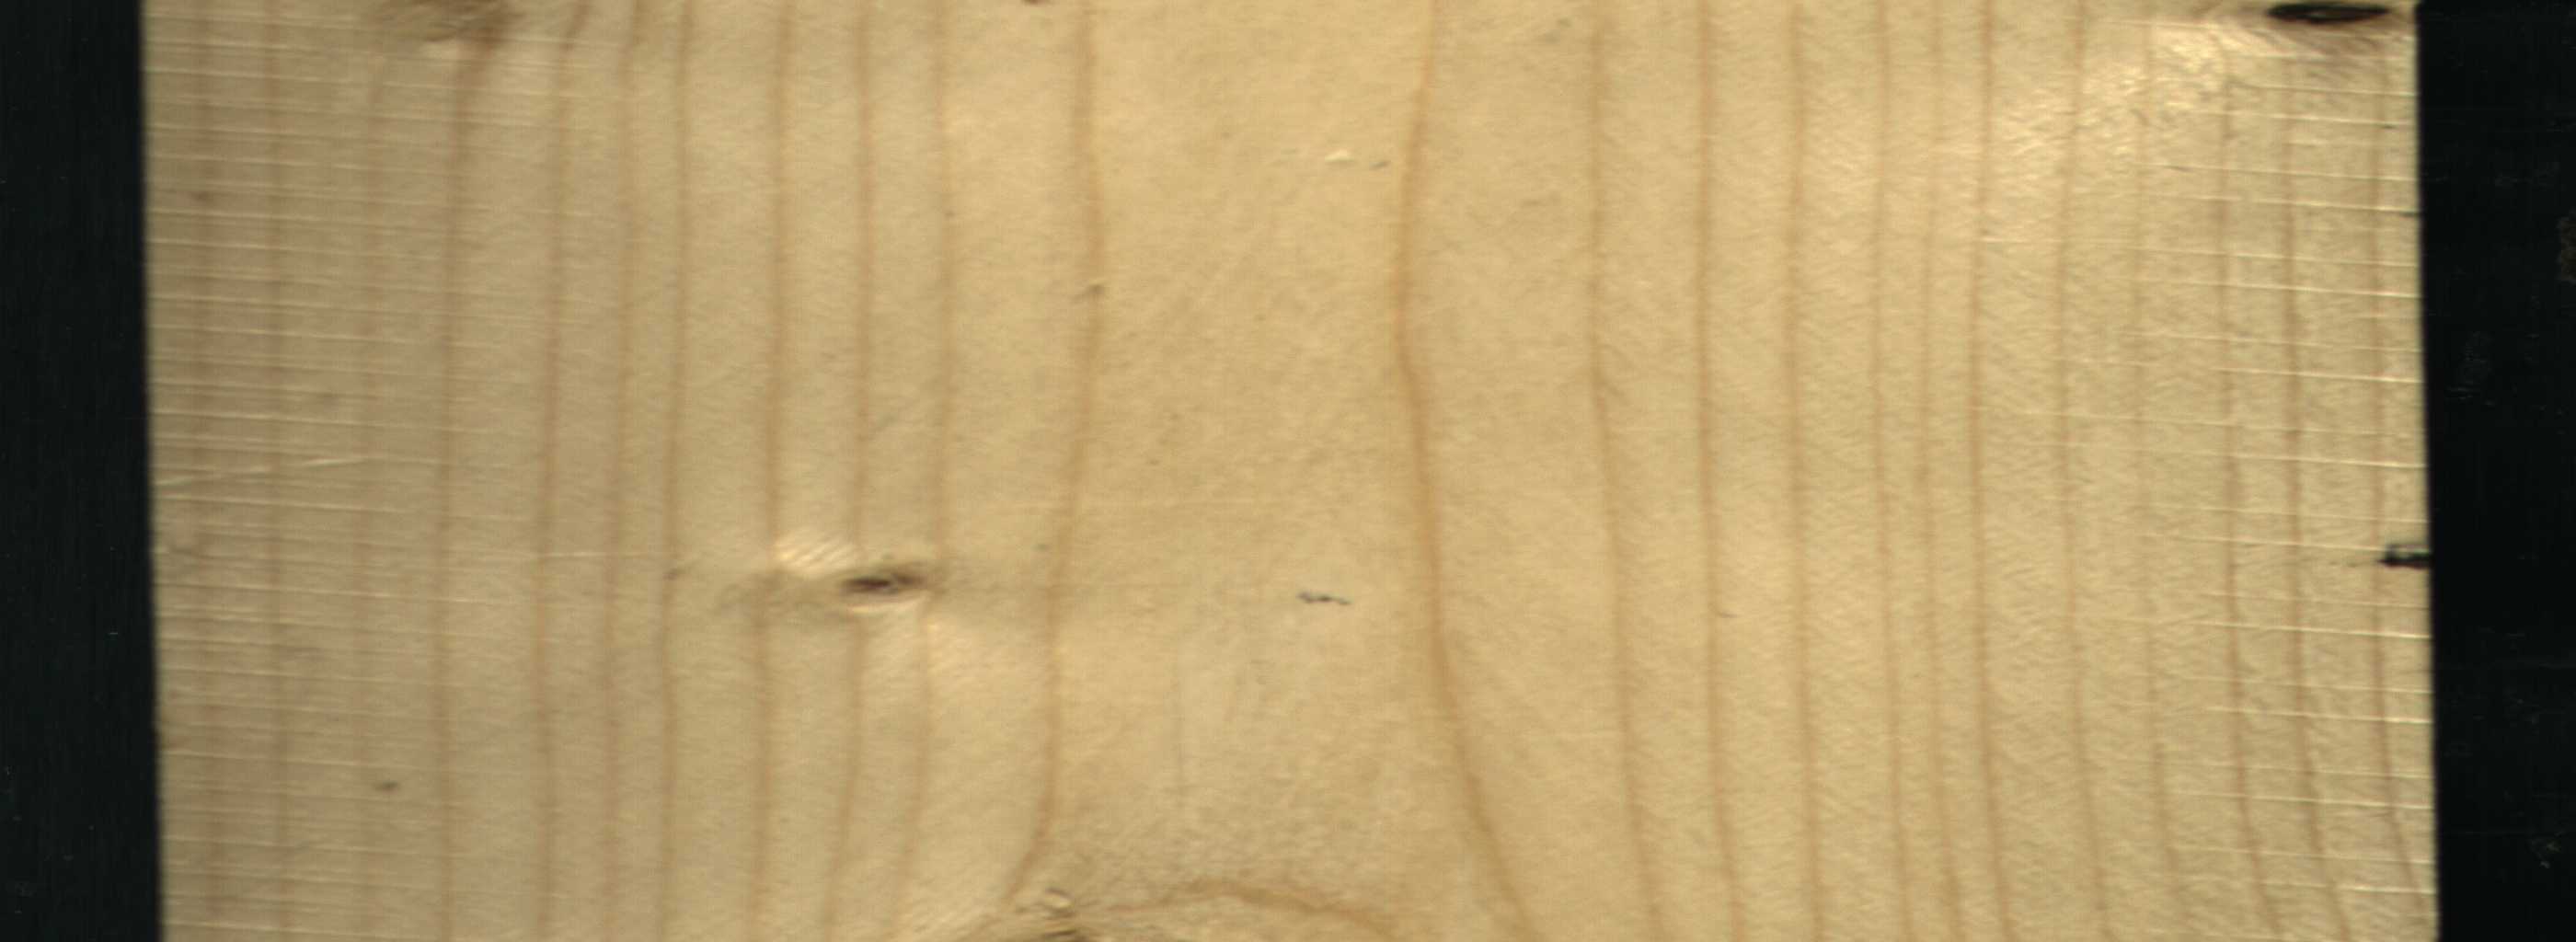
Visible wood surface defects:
Dead_Knot
Live_Knot